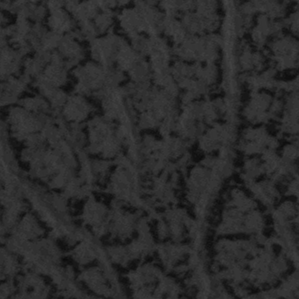
Label: frost